Question: I started from the google's android tutorial on open gl and then used this <URL>:
to add textures. Since the class structures differ a bit, I had to do some code-moving-renaming. What i ended up is:

<URL> is the texture file i used.
As one can see, the texture is somehow stretched along (1, 1), although the underlying object is a square.
Here is my quad's code, any help is appreciated.
'''
public class GLSquare implements IGLObject {
private final String vertexShaderCode =
// This matrix member variable provides a hook to manipulate
// the coordinates of the objects that use this vertex shader
"uniform mat4 uMVPMatrix;" + "attribute vec2 a_TexCoordinate;"
+ "varying vec2 v_TexCoordinate;" + "attribute vec4 vPosition;"
+ "void main() {"
+
// the matrix must be included as a modifier of gl_Position
" gl_Position = uMVPMatrix * vPosition;"
+ "v_TexCoordinate = a_TexCoordinate;" + "}";
private final String fragmentShaderCode = "precision mediump float;"
+ "uniform sampler2D u_Texture;" + "varying vec2 v_TexCoordinate;"
+ "void main() {"
+ " gl_FragColor = texture2D(u_Texture, v_TexCoordinate);" + "}";
private final FloatBuffer vertexBuffer;
private final ShortBuffer drawListBuffer;
private final int mProgramHandle;
private int mPositionHandle;
private int mMVPMatrixHandle;
private int mTextureDataHandle;
/** The texture pointer */
// number of coordinates per vertex in this array
static final int COORDS_PER_VERTEX = 3;
static float squareCoords[] = { -10f, 10f, 0.0f, // top left
-10f, -10f, 0.0f, // bottom left
10f, -10f, 0.0f, // bottom right
10f, 10f, 0.0f }; // top right
private FloatBuffer textureBuffer; // buffer holding the texture coordinates
private float texture[] = {
// Mapping coordinates for the vertices
0.0f, 1.0f, // top left (V2)
0.0f, 0.0f, // bottom left (V1)
1.0f, 1.0f, // top right (V4)
1.0f, 0.0f // bottom right (V3)
};
static float[] mTranslate = new float[16];
static float[] translatedMVP = new float[16];
private final short drawOrder[] = { 0, 1, 2, 0, 2, 3 };
public GLSquare(float x, float y, float z, Context context) {
// initialize vertex byte buffer for shape coordinates
ByteBuffer bb = ByteBuffer.allocateDirect(squareCoords.length * 4);
bb.order(ByteOrder.nativeOrder());
vertexBuffer = bb.asFloatBuffer();
vertexBuffer.put(squareCoords);
vertexBuffer.position(0);
bb = ByteBuffer.allocateDirect(texture.length * 4);
bb.order(ByteOrder.nativeOrder());
textureBuffer = bb.asFloatBuffer();
textureBuffer.put(texture);
textureBuffer.position(0);
// initialize byte buffer for the draw list
ByteBuffer dlb = ByteBuffer.allocateDirect(
// (# of coordinate values * 2 bytes per short)
drawOrder.length * 2);
dlb.order(ByteOrder.nativeOrder());
drawListBuffer = dlb.asShortBuffer();
drawListBuffer.put(drawOrder);
drawListBuffer.position(0);
Matrix.setIdentityM(mTranslate, 0);
Matrix.translateM(mTranslate, 0, x, y, z);
// prepare shaders and OpenGL program
final int vertexShaderHandle = GLTools.compileShader(
GLES20.GL_VERTEX_SHADER, vertexShaderCode);
final int fragmentShaderHandle = GLTools.compileShader(
GLES20.GL_FRAGMENT_SHADER, fragmentShaderCode);
mProgramHandle = GLTools.createAndLinkProgram(vertexShaderHandle,
fragmentShaderHandle, new String[] { "a_Position", "a_Color",
"a_TexCoordinate" });
// Load the texture
mTextureDataHandle = GLTools.loadGLTexture(context, R.raw.stars1024);
}
public void draw(float[] vpMatrix) {
// Add program to OpenGL environment
GLES20.glUseProgram(mProgramHandle);
// Pass in the position information
vertexBuffer.position(0);
GLES20.glVertexAttribPointer(mPositionHandle, 3, GLES20.GL_FLOAT,
false, 0, vertexBuffer);
GLES20.glEnableVertexAttribArray(mPositionHandle);
int mTextureCoordinateHandle = GLES20.glGetAttribLocation(
mProgramHandle, "a_TexCoordinate");
// Pass in the texture coordinate information
textureBuffer.position(0);
GLES20.glVertexAttribPointer(mTextureCoordinateHandle, 2,
GLES20.GL_FLOAT, false, 0, textureBuffer);
GLES20.glEnableVertexAttribArray(mTextureCoordinateHandle);
mMVPMatrixHandle = GLES20.glGetUniformLocation(mProgramHandle,
"uMVPMatrix");
WideOpenRenderer.checkGlError("glGetUniformLocation");
// Apply the projection and view transformation
Matrix.multiplyMM(translatedMVP, 0, vpMatrix, 0, mTranslate, 0);
GLES20.glUniformMatrix4fv(mMVPMatrixHandle, 1, false, translatedMVP, 0);
// Draw the cube.
GLES20.glDrawElements(GLES20.GL_TRIANGLES, drawOrder.length,
GLES20.GL_UNSIGNED_SHORT, drawListBuffer);
}
}
'''
here is the methode loading texture:
'''
public static int loadGLTexture(Context context, final int resourceId) {
Log.d("GLTools", "Loading texture...");
final int[] textureHandle = new int[1];
GLES20.glGenTextures(1, textureHandle, 0);
if (textureHandle[0] != 0)
{
final BitmapFactory.Options options = new BitmapFactory.Options();
options.inScaled = false; // No pre-scaling
// Read in the resource
final Bitmap bitmap = BitmapFactory.decodeResource(context.getResources(), resourceId, options);
// Bind to the texture in OpenGL
GLES20.glBindTexture(GLES20.GL_TEXTURE_2D, textureHandle[0]);
Log.d("GLTools", "Binding texture, setting parameter" + resourceId);
// Set filtering
GLES20.glTexParameteri(GLES20.GL_TEXTURE_2D, GLES20.GL_TEXTURE_MIN_FILTER, GLES20.GL_NEAREST);
GLES20.glTexParameteri(GLES20.GL_TEXTURE_2D, GLES20.GL_TEXTURE_MAG_FILTER, GLES20.GL_NEAREST);
// Load the bitmap into the bound texture.
GLUtils.texImage2D(GLES20.GL_TEXTURE_2D, 0, bitmap, 0);
// Recycle the bitmap, since its data has been loaded into OpenGL.
bitmap.recycle();
}
if (textureHandle[0] == 0)
{
throw new RuntimeException("Error loading texture.");
}
return textureHandle[0];
}
'''
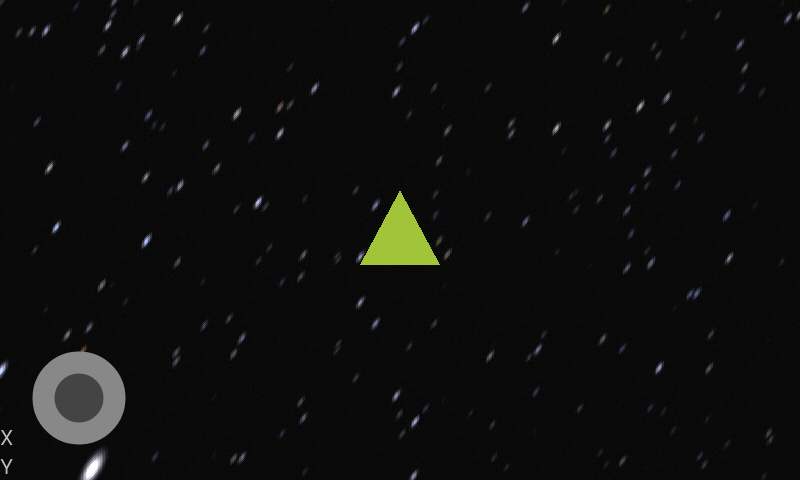
Answer: Ok, i am now able to answer my own question.
The texture was just scaled relative to its origin = left bottom point (u, v) = (0, 0), which has irritated me, since I am new to opengl, I was expecting that it would be scaled relative to at least world origin, or object's centroid.